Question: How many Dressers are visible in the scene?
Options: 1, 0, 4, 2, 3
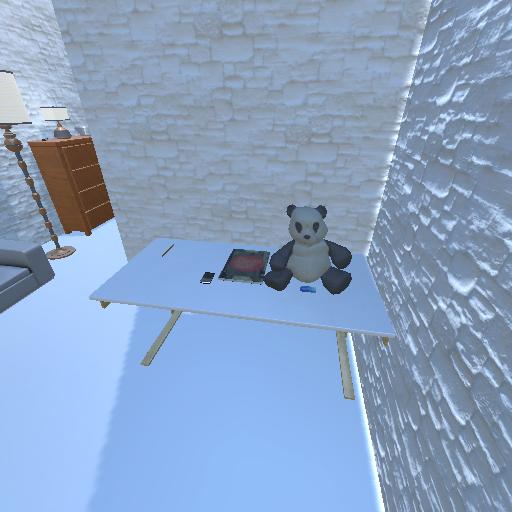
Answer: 1